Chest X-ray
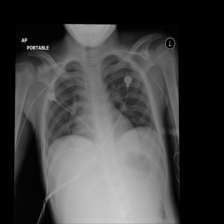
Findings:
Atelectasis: negative
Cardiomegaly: negative
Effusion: negative
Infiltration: negative
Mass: negative
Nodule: negative
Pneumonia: negative
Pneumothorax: negative
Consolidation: negative
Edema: negative
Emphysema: negative
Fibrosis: negative
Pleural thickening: negative
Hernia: negative